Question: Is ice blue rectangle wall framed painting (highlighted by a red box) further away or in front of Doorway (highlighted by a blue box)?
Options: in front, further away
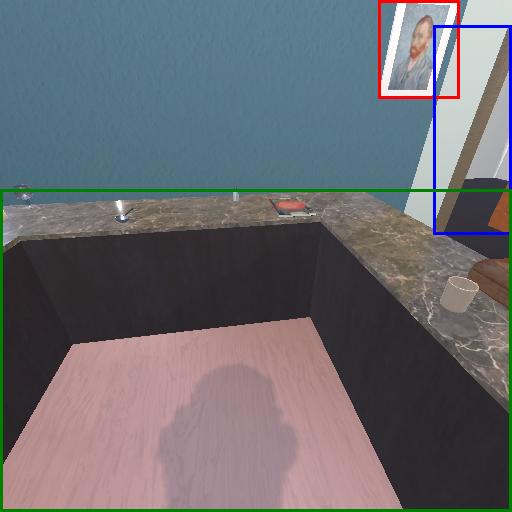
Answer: in front